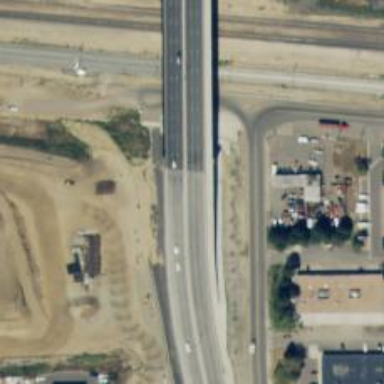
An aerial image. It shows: Secondary road crossing viaduct.